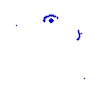
Particle: kaon